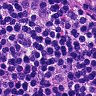
Metastatic tissue present: no